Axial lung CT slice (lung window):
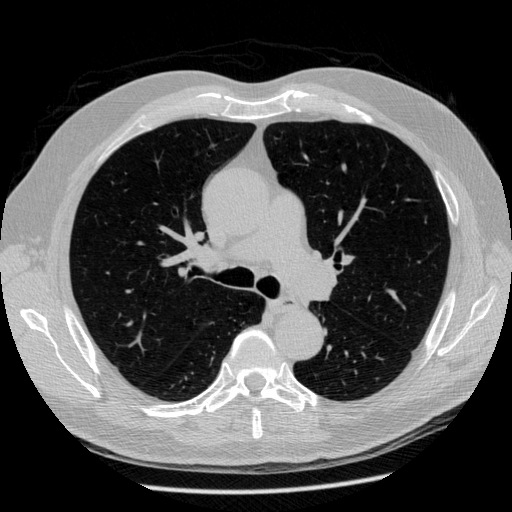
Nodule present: no